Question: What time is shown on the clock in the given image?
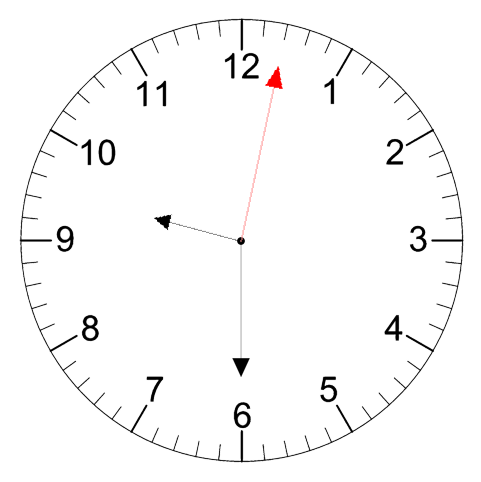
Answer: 09:30:02